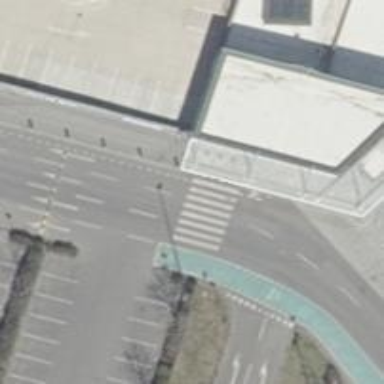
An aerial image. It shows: Marked crossing with zebra stripes on the road.